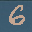
Label: 6